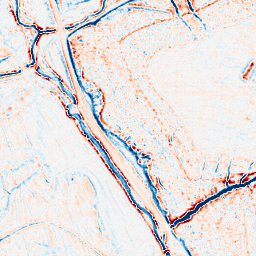
Category: edge_preserving
Decomposition family: bilateral
Decomposition parameters: d: 9
sigma_color: 100
sigma_space: 75
Upsampling method: sinc_blackman
Upsampling parameters: scale: 8
kernel_size: 16
Upsampling scale: 8